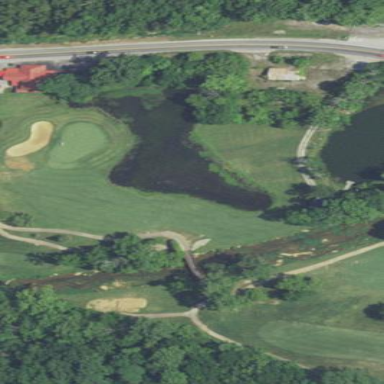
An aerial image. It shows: Water hazard in golf course. The hazard is natural water feature.